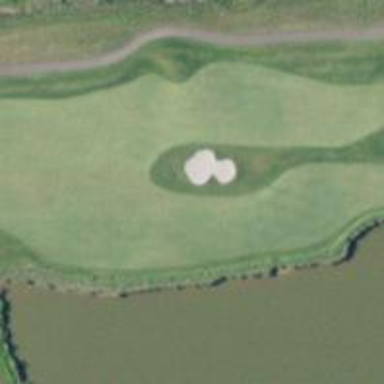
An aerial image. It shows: View of golf hole.